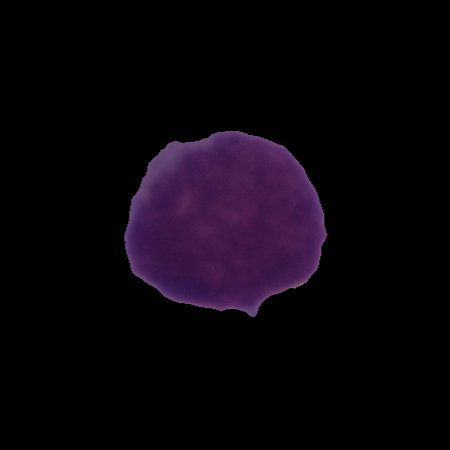
Label: cancer